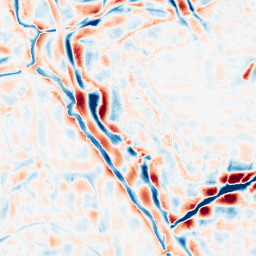
Category: wavelet
Decomposition family: wavelet_biorthogonal
Decomposition parameters: wavelet: bior4.4
level: 4
Upsampling method: sinc_blackman
Upsampling parameters: scale: 2
kernel_size: 8
Upsampling scale: 2